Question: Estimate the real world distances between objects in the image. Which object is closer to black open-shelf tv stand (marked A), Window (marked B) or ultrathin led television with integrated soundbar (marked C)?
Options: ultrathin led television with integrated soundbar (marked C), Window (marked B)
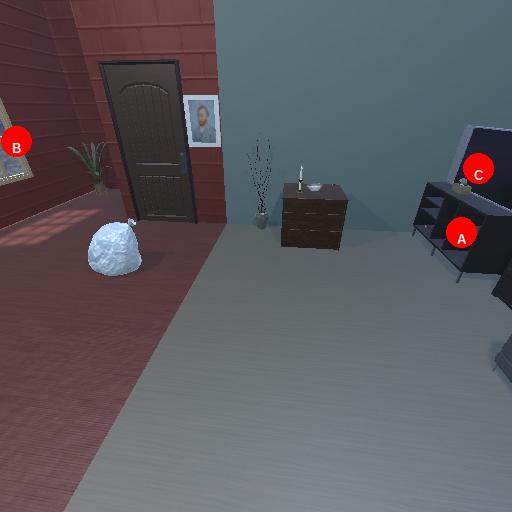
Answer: ultrathin led television with integrated soundbar (marked C)